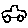
Label: car